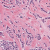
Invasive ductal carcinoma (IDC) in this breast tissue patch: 1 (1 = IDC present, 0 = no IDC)